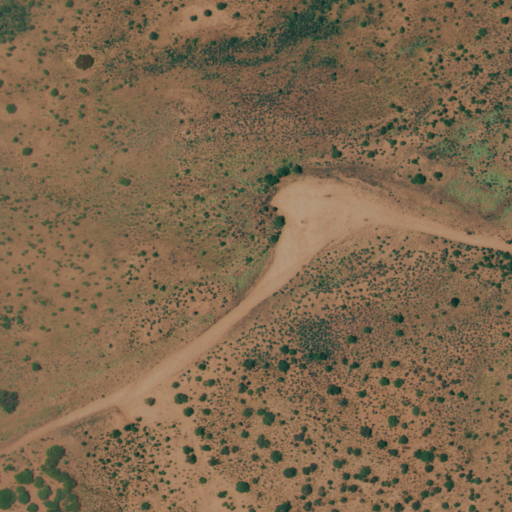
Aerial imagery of valley in New Mexico named Sand Draw containing only shrub